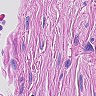
Metastatic tissue present: no